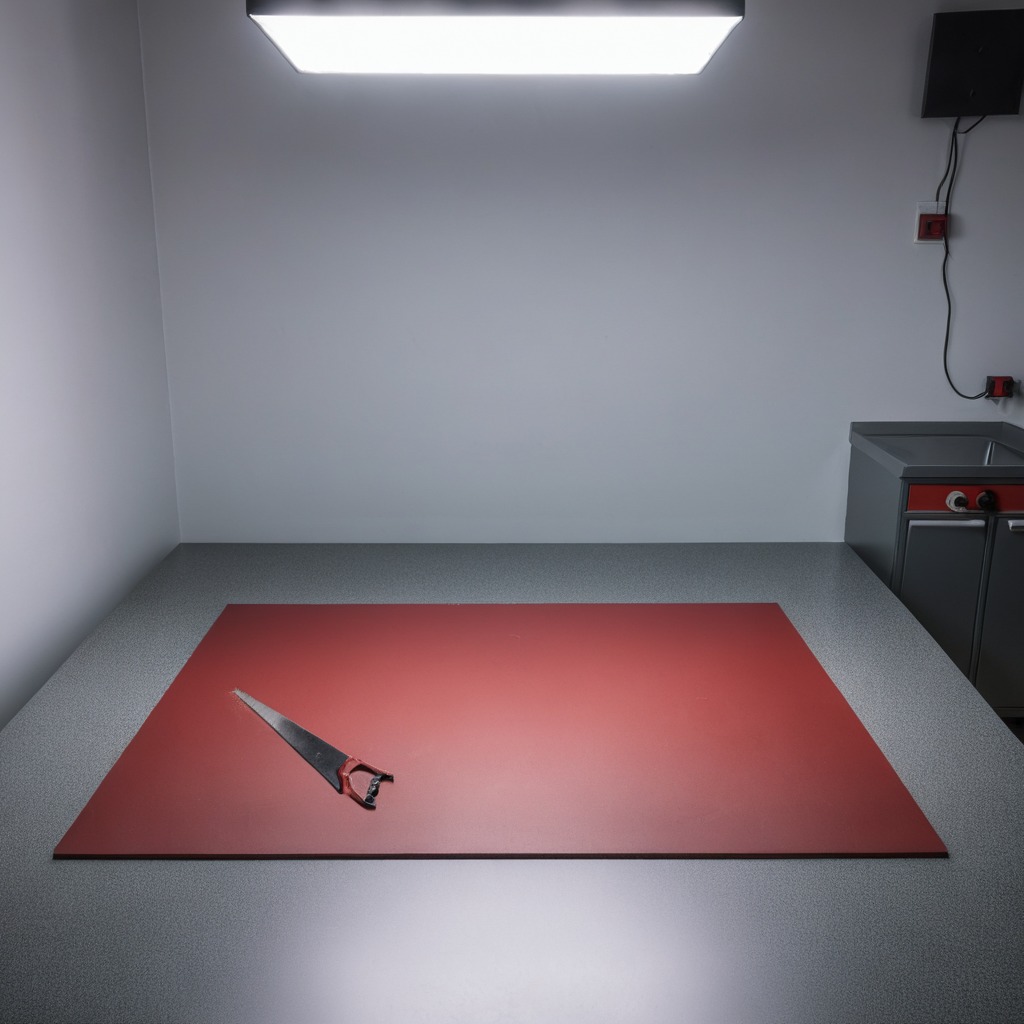
A metal saw is lying on the granite tabletop.